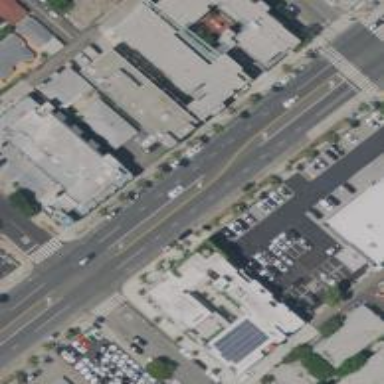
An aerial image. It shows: Primary highway with asphalt surface surrounded by retail establishments.